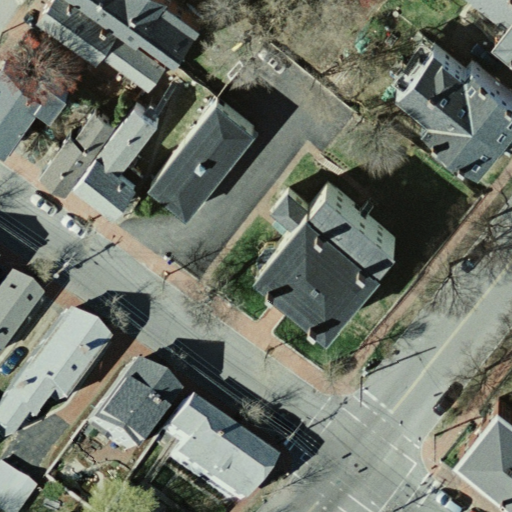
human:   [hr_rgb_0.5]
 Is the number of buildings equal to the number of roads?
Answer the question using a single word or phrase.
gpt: no

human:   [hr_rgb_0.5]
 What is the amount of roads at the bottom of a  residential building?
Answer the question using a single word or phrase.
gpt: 4

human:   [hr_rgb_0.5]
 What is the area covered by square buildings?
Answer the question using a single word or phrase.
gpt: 0m2

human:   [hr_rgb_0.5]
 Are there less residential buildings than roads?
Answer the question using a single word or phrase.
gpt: no

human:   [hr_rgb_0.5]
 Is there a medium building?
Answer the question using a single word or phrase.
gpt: yes

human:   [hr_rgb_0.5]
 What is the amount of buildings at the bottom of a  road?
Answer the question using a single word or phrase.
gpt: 3

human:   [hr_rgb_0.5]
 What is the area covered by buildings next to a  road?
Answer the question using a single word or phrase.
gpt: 1721m2

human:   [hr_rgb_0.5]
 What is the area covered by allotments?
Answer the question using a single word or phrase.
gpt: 0m2

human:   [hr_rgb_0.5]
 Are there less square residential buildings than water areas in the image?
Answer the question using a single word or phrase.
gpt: no

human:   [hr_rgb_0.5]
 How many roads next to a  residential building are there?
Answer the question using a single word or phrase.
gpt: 4

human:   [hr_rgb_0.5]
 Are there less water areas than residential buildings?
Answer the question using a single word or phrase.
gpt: yes

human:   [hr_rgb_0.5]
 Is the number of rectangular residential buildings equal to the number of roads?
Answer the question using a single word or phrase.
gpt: no

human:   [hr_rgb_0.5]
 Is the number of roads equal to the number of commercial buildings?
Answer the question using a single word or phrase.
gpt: no

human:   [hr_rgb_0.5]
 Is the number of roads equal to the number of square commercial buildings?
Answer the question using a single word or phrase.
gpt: no

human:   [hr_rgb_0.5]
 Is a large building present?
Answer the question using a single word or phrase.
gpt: no

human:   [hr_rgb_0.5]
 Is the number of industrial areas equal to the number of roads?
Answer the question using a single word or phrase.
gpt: no

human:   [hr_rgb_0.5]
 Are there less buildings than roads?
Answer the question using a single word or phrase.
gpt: no

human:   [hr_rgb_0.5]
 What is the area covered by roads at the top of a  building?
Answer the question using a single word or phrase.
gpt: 0m2

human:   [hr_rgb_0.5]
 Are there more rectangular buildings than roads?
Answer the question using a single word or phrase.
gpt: yes

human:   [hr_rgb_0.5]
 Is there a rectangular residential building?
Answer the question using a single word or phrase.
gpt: yes

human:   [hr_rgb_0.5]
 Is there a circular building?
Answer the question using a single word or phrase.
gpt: no

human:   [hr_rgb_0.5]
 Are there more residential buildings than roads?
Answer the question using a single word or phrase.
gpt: yes

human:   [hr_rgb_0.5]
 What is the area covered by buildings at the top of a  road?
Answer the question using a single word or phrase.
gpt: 1473m2

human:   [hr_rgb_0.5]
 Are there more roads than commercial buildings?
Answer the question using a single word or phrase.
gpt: yes

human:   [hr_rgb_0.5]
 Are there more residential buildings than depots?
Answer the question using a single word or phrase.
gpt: yes

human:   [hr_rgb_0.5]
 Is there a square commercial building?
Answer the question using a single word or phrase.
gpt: no

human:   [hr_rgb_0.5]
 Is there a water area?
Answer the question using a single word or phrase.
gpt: no

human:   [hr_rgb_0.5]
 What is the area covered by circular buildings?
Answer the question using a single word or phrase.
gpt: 0m2

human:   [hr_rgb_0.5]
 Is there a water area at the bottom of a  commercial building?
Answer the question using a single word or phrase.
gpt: no

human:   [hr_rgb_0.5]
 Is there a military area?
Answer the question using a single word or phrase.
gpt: no

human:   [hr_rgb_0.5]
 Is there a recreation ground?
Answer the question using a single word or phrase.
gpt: no

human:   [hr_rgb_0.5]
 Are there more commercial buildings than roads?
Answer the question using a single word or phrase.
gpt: no

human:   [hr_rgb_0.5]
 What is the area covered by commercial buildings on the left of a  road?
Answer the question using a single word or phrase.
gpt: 0m2

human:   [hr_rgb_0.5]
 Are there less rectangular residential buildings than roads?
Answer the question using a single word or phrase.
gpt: no

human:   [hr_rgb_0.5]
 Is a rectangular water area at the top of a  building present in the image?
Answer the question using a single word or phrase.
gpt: no

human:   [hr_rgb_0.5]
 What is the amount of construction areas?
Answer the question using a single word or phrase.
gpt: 0

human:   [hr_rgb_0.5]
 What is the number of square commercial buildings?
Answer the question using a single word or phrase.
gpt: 0